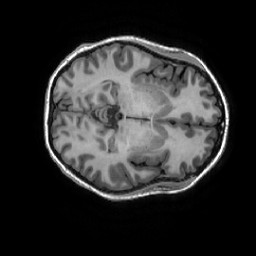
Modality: T1w
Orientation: axial
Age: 31
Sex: female
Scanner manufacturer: ge
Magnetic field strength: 3 T
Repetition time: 0.007348 s
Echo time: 0.003036 s